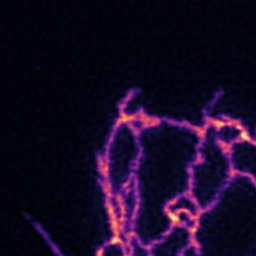
Label: Super-resolution ER image